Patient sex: F
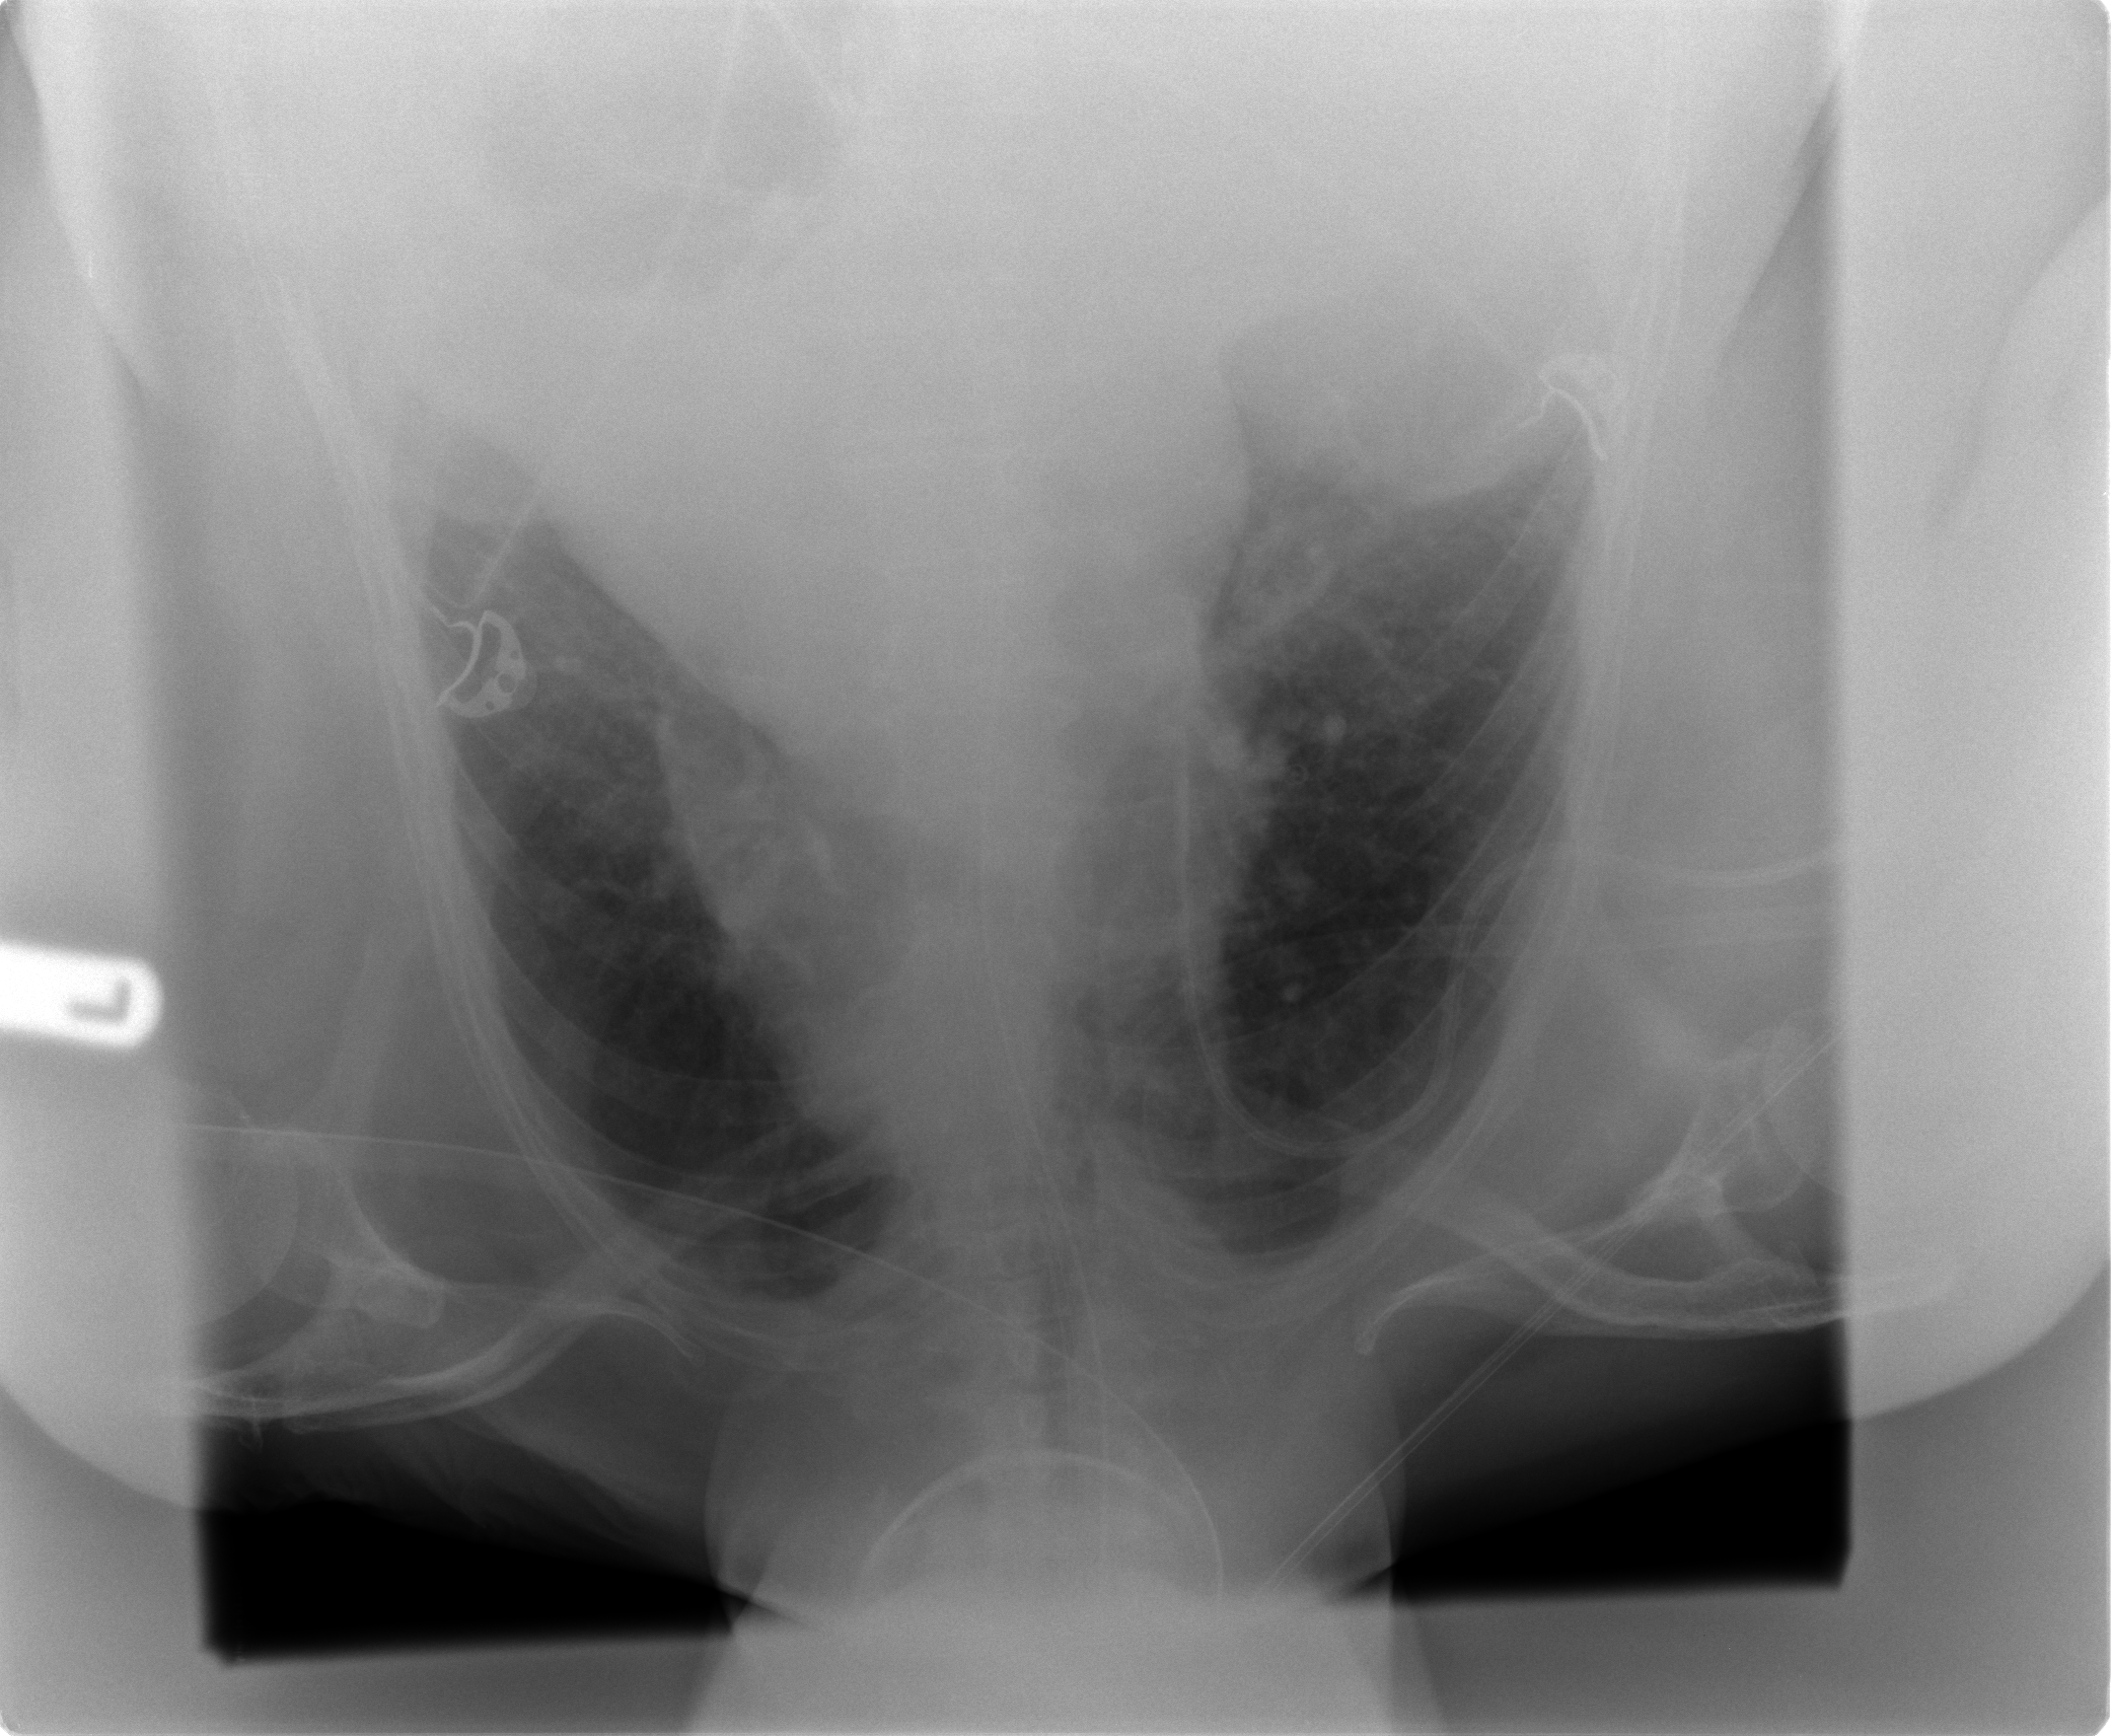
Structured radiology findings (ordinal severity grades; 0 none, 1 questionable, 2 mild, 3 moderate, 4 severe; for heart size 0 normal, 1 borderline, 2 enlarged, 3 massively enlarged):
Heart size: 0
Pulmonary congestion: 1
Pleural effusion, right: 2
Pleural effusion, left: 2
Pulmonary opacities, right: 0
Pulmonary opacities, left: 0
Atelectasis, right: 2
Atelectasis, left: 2